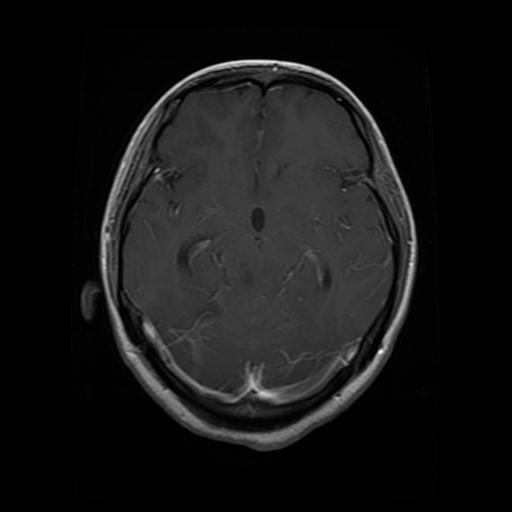
Label: glioma